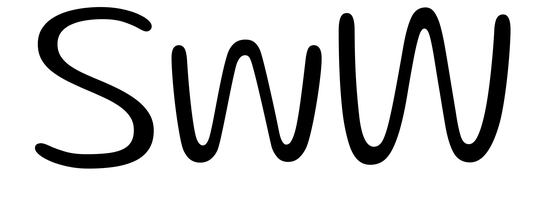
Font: Gluten_ExtraLight